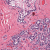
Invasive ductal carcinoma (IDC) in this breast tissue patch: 0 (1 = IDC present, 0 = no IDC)